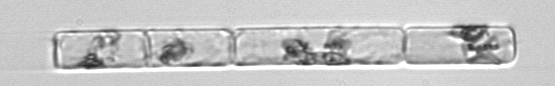
Label: Guinardia_delicatula